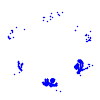
Particle: kaon